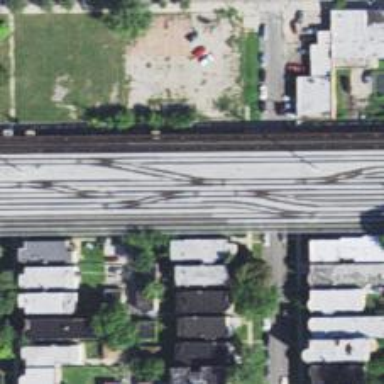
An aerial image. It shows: Bridge over electrified rail tracks leading to yard.